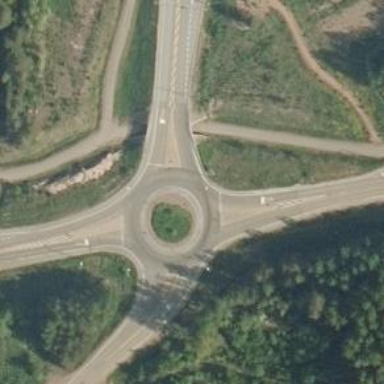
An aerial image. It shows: Secondary road made of asphalt leading to roundabout.